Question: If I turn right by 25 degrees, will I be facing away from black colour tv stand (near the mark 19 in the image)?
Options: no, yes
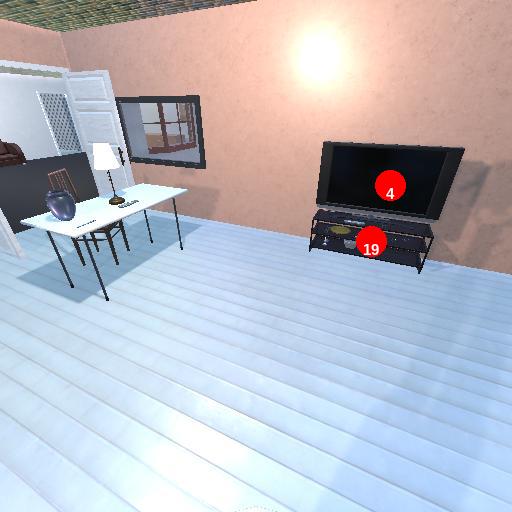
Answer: no